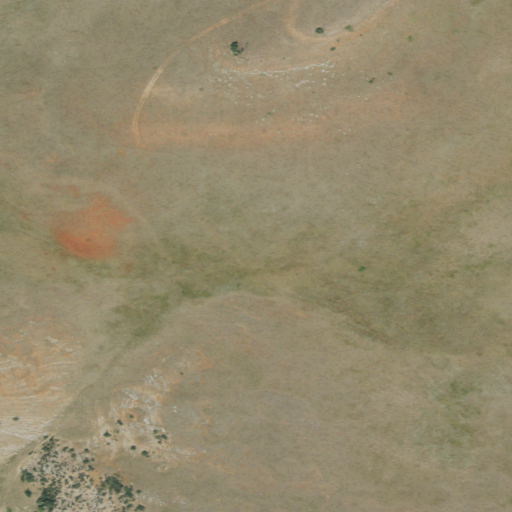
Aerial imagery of ridge(s) in Montana named Cooper Ridge containing shrub and grassland